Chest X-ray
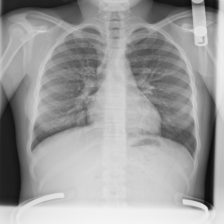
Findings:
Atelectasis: negative
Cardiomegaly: negative
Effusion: negative
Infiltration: negative
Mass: negative
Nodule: negative
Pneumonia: negative
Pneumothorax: negative
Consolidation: negative
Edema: negative
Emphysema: negative
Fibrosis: negative
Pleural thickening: negative
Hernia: negative